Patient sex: M
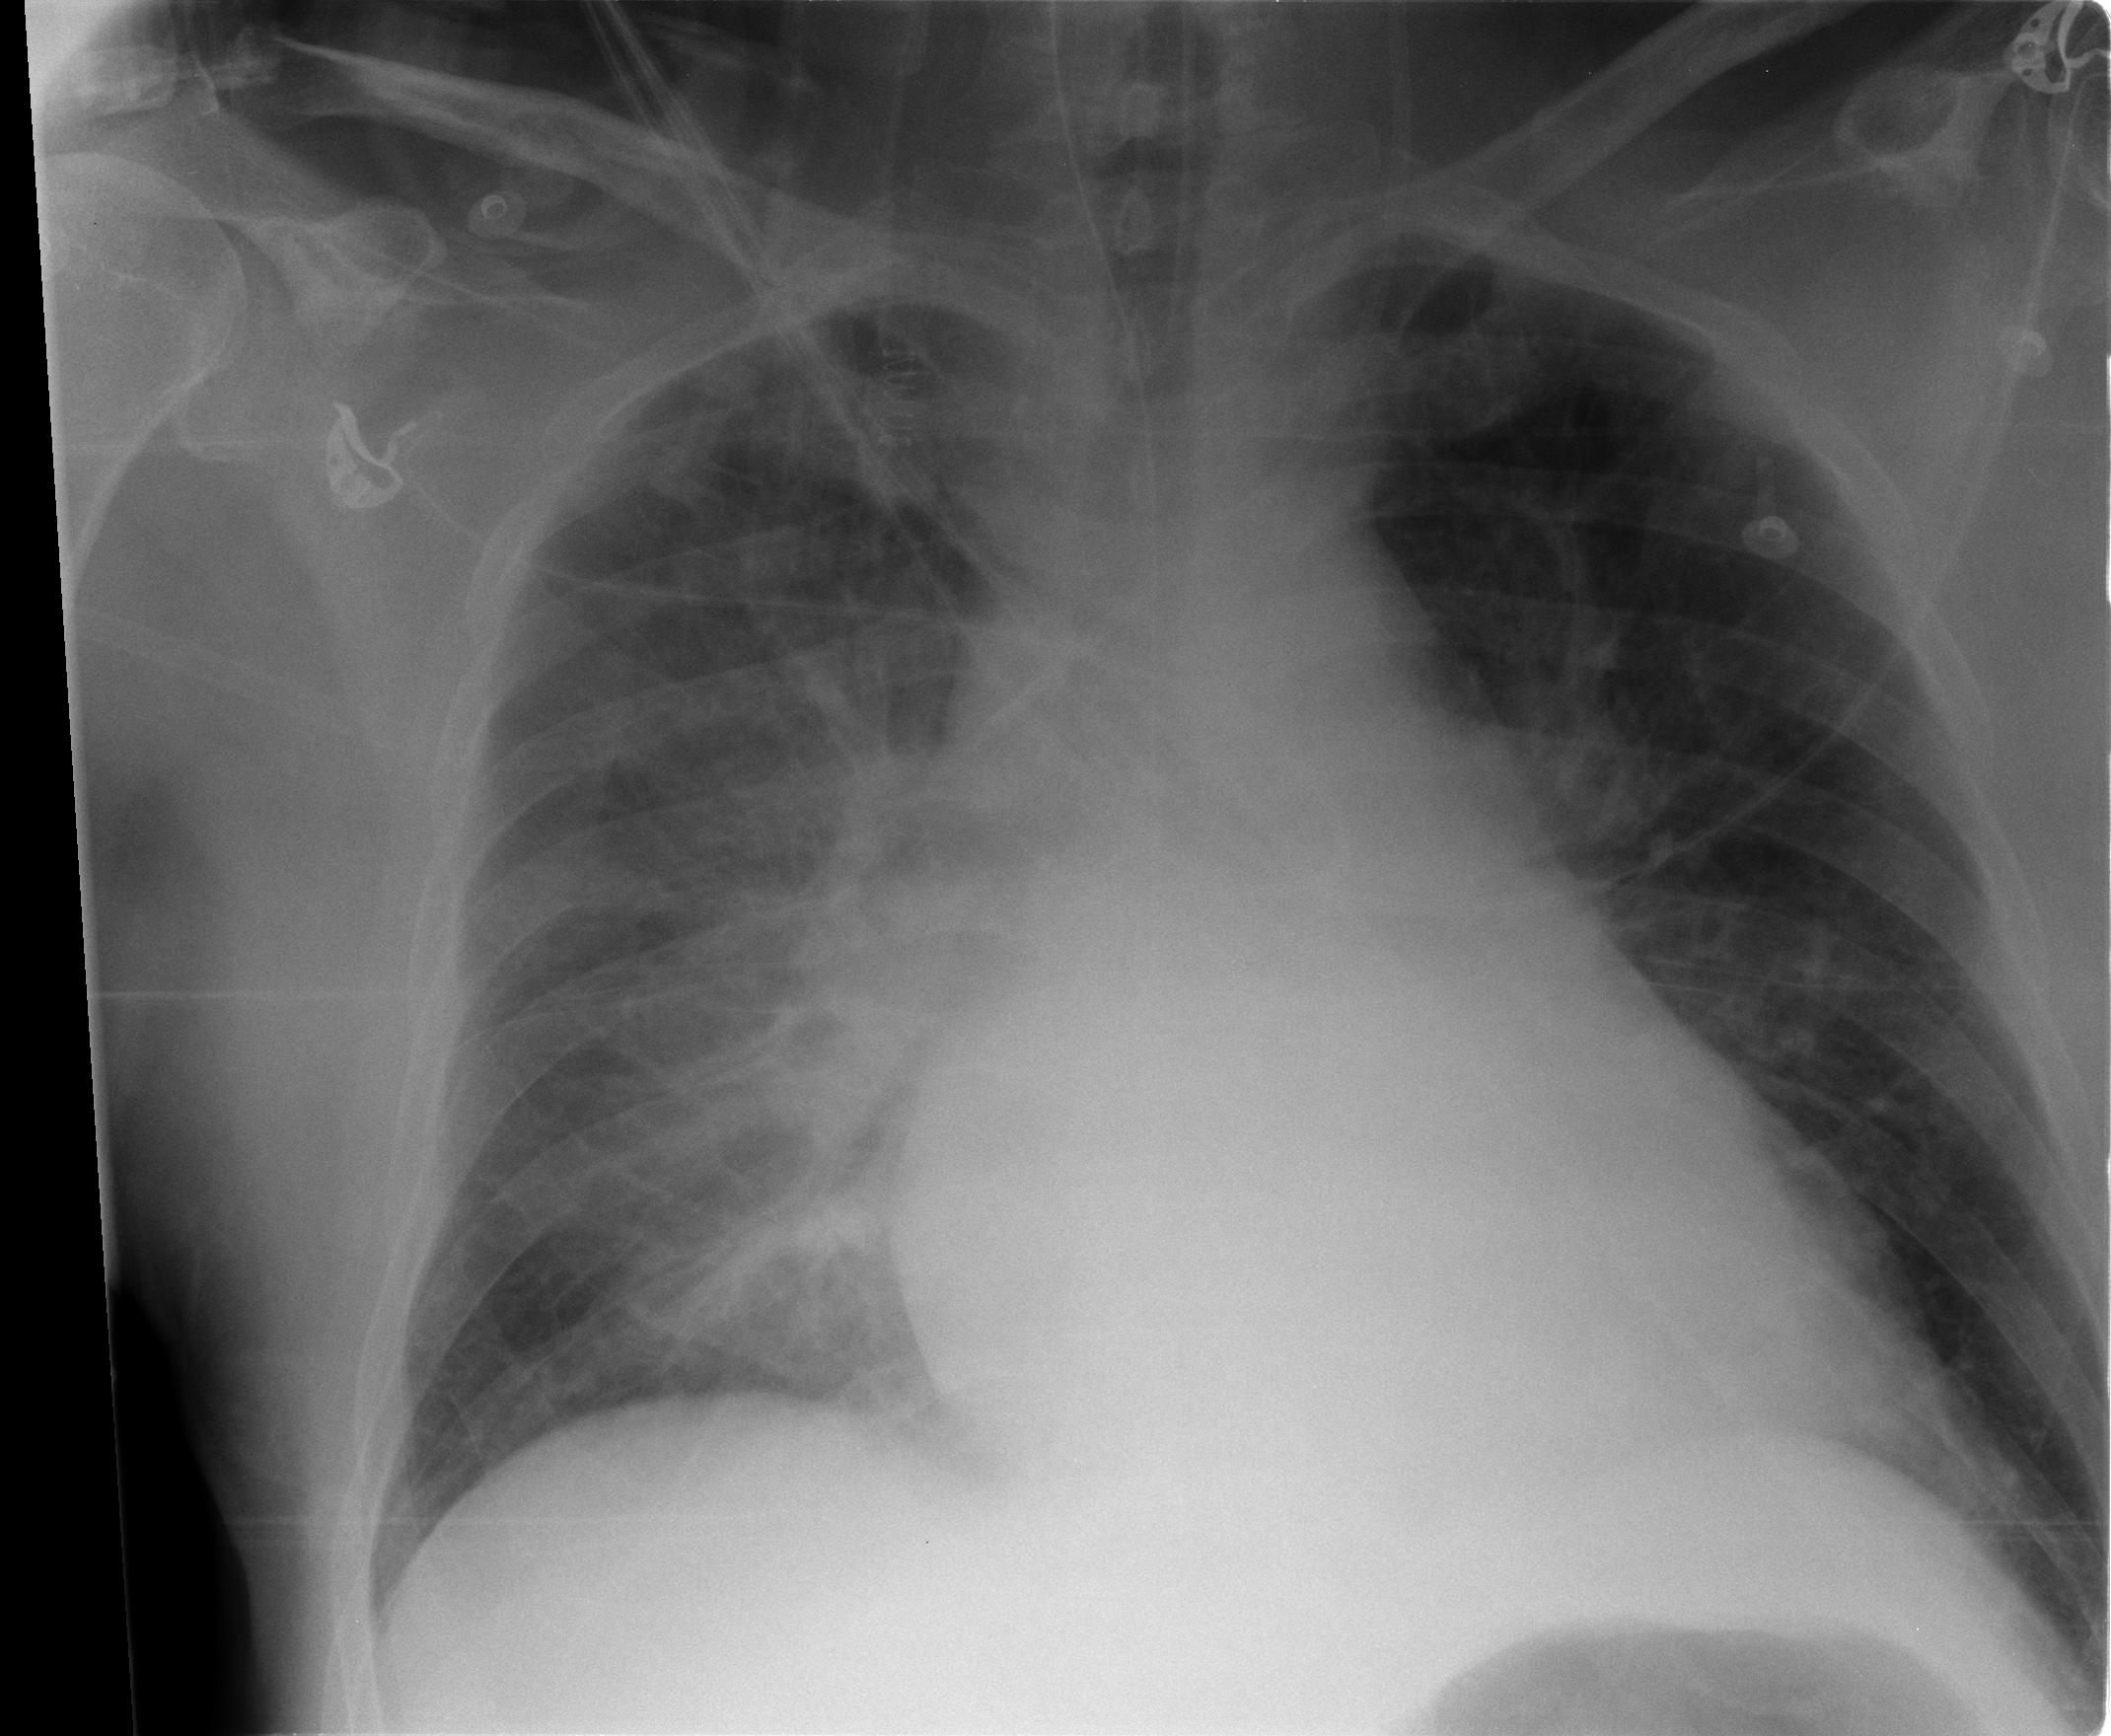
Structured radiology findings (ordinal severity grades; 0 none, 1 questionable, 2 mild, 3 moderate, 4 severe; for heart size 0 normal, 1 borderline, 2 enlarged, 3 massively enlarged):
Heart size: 2
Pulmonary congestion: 2
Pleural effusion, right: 2
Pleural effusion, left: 2
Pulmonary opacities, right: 1
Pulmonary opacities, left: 0
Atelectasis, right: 2
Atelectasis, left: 2